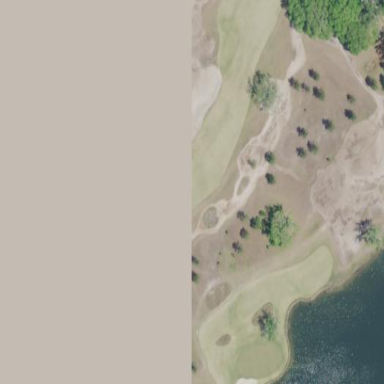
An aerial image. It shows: Rough grassy area used for golf.